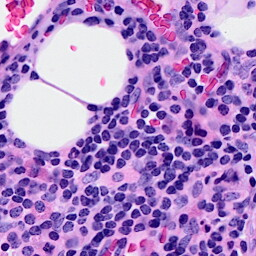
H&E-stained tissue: Breast